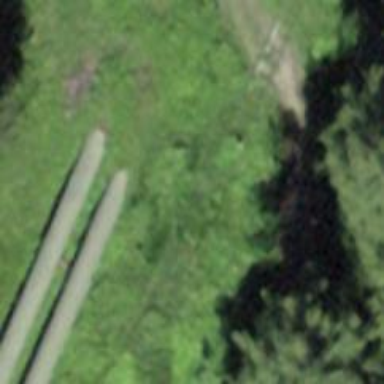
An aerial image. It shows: Man-made water pipeline.